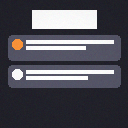
Screen state: on